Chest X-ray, PA view. Patient: 69 years old, sex F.
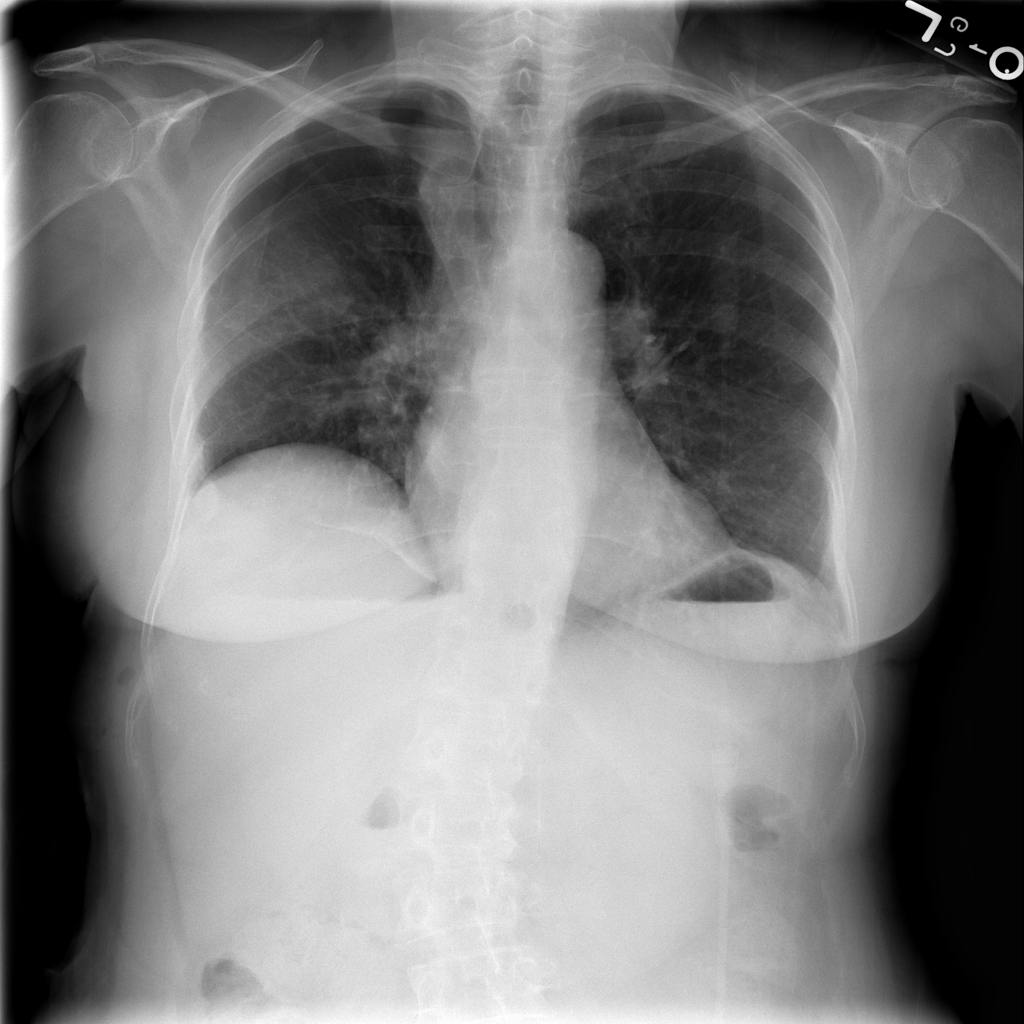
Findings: Pneumothorax